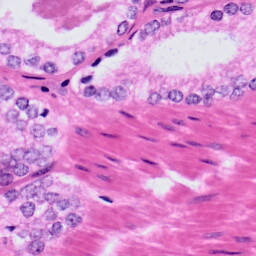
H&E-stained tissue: Prostate